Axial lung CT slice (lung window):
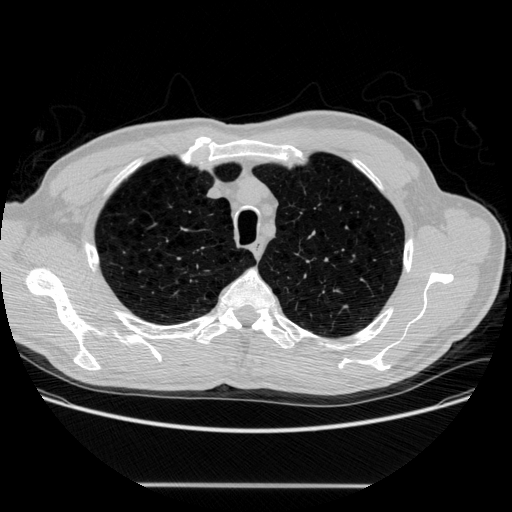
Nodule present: no